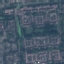
Label: Residential